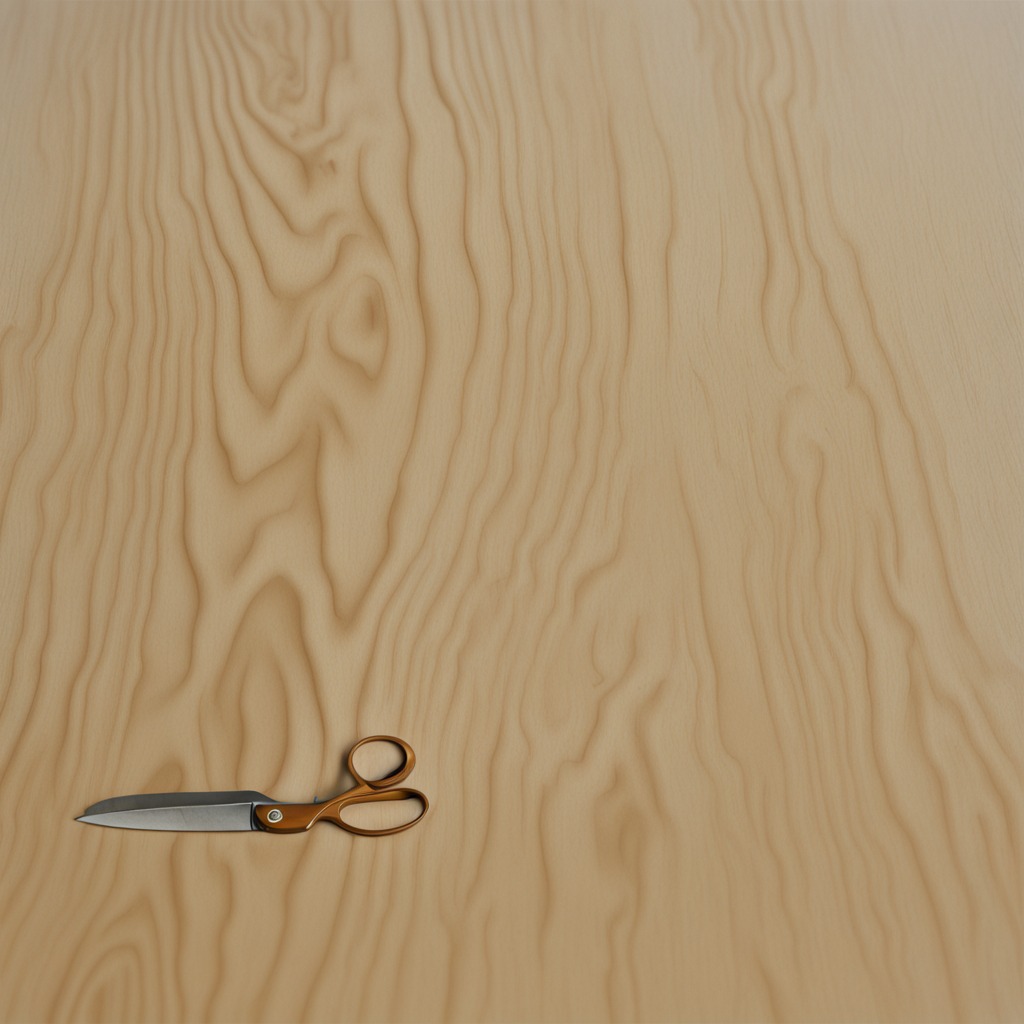
A scissor lies on the plywood surface in a paint workshop lit by afternoon window light.